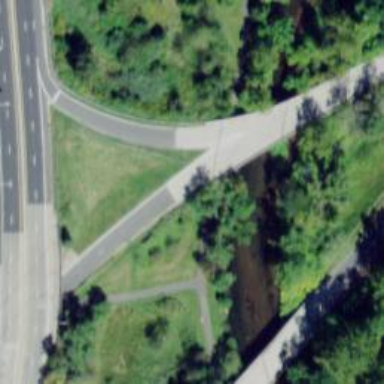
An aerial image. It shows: Bridge along trunk link highway.